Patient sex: F
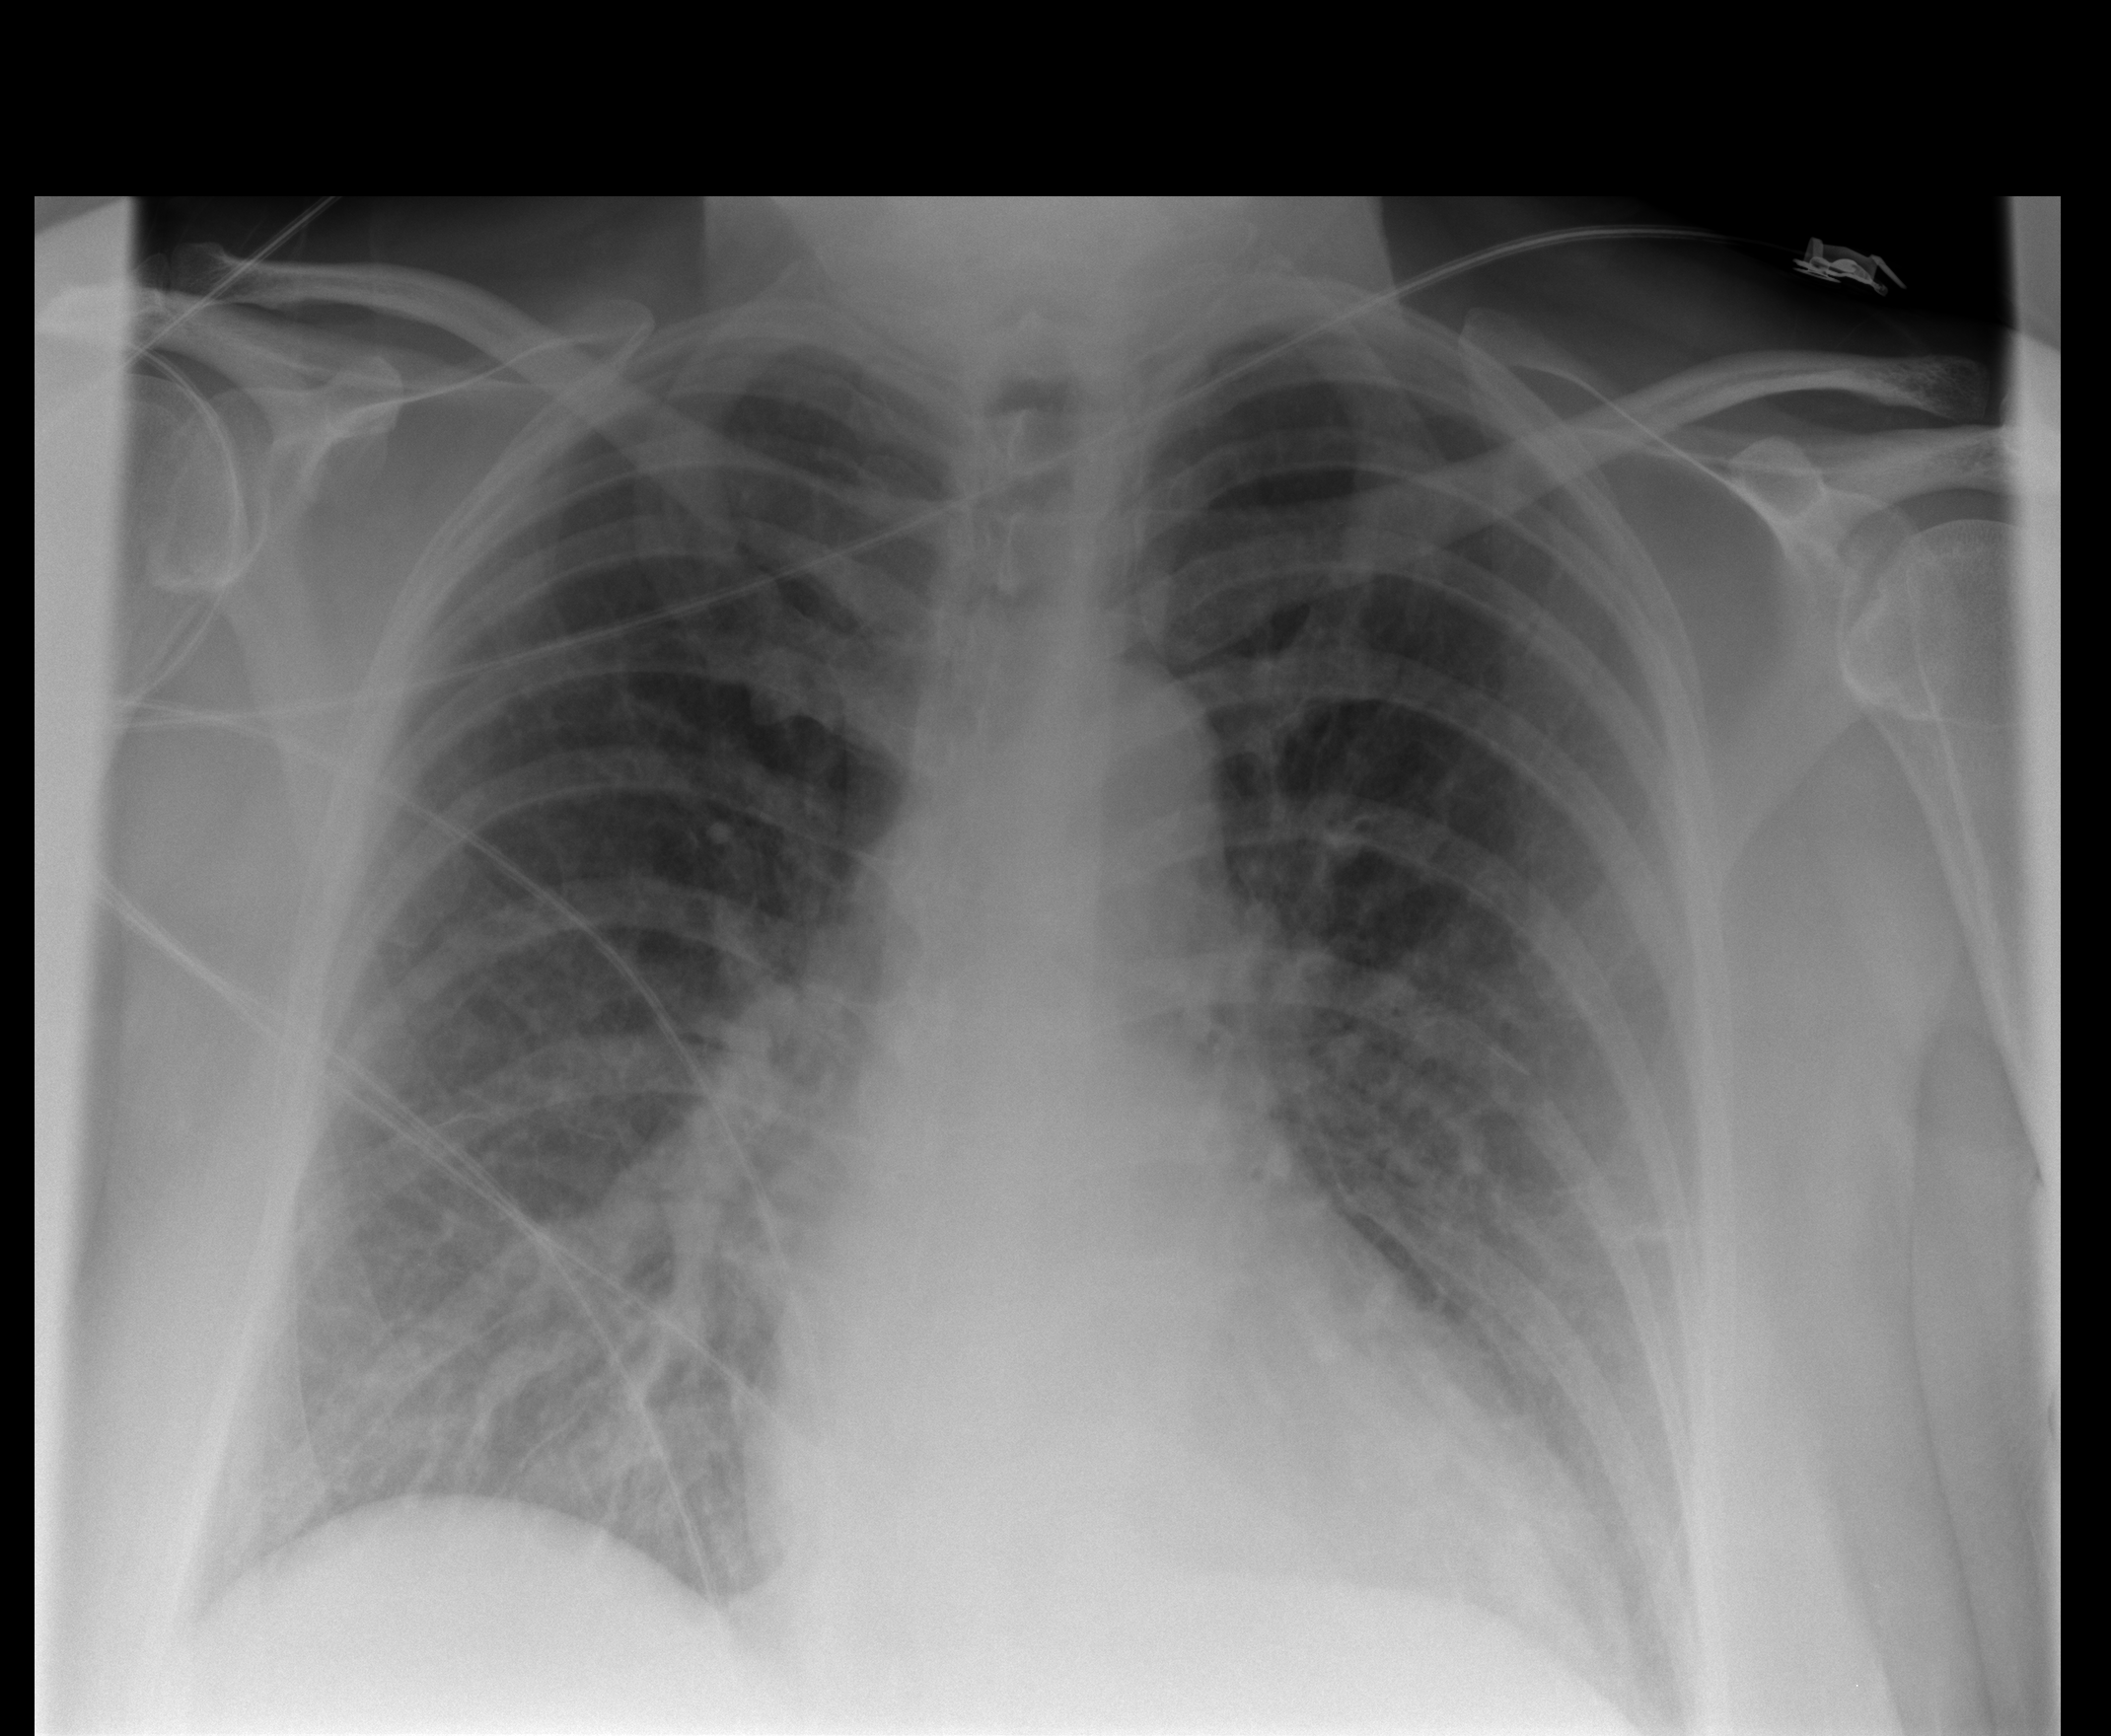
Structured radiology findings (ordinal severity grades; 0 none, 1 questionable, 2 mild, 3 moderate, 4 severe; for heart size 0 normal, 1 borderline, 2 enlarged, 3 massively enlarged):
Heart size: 0
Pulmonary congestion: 1
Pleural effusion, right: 0
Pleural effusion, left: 0
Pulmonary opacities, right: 1
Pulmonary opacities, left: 1
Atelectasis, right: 1
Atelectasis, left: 1